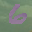
Label: 6